Question: I want to make a chat like representation where I have three layouts:
MainActivity: which I have a recyclerview
layout_sent: this is the layout for sent messages
layout_received: this is the layout for receiving messages
I am using the mySQL database:
the query for fetching data is :
'''
Select cr.user_id, cr.reply, d.griev_desc, c.user_one, c.user_two from grievance_details d , conversation_reply cr, conversation c where d.complain_id = 11 and cr.complain_id = d.complain_id and c.complain_id = 11
'''
this is giving me the output :

My android adapter code is :
'''
public class DifferentRowAdapter extends RecyclerView.Adapter<RecyclerView.ViewHolder>{
String user_one;
String user_two;
ArrayList<String> user_id_array;
ArrayList<String> griev_desc_array;
ArrayList<String> reply_array_emp;
ArrayList<String> reply_array_hr;
Context c;
public DifferentRowAdapter(Context c, String user_one, String user_two,
ArrayList<String> user_id_array, ArrayList<String> griev_desc_array,
ArrayList<String> reply_array_emp, ArrayList<String> reply_array_hr) {
this.c =c ;
this.user_id_array = user_id_array;
this.user_one = user_one;
this.user_two = user_two;
this.griev_desc_array = griev_desc_array;
this.reply_array_emp = reply_array_emp;
this.reply_array_hr = reply_array_hr;
}
@Override
public RecyclerView.ViewHolder onCreateViewHolder(ViewGroup parent, int viewType) {
View view;
System.out.println("top of for onCreateView");
//for(String s : user_id_array)
for(int i =0;i<user_id_array.size();i++)
{
System.out.println("in side for");
if(user_id_array.get(i).equals(user_one)){
//if(!s.equals(user_one)){
//System.out.println("in side if onCreateViewHolder"+s);
System.out.println("in side if onCreateViewHolder"+user_id_array.get(i));
view = LayoutInflater.from(parent.getContext()).inflate(R.layout.model_emp_conv, parent, false);
return new EmployeeViewHolder(view);
}else if(user_id_array.get(i).equals(user_two)){
//System.out.println("in side else if onCreateViewHolder"+s);
System.out.println("in side if onCreateViewHolder"+user_id_array.get(i));
view = LayoutInflater.from(parent.getContext()).inflate(R.layout.model_hr_conv, parent, false);
return new HrViewHolder(view);
}
else
{
//System.out.println("in side else onCreateViewHolder"+s);
System.out.println("in side if onCreateViewHolder"+user_id_array.get(i));
}
}
return null;
}
@Override
public void onBindViewHolder(RecyclerView.ViewHolder holder, int position) {
System.out.println("top of for");
//for(String s : user_id_array)
for(int i =0;i<user_id_array.size();i++)
{
System.out.println("in side for");
if(user_id_array.get(i).equals(user_one)){
System.out.println("in side if onBindViewHolder"+ user_id_array.get(i));
//System.out.println("in side if onBindViewHolder"+s);
//holder.employee_conversation.setText(reply_array_emp.get(position));
((EmployeeViewHolder)holder).employee_conversation.setText(reply_array_emp.get(position));
}else if(user_id_array.get(i).equals(user_two)){
//System.out.println("in side else if onBindViewHolder"+s);
System.out.println("in side if onBindViewHolder"+user_id_array.get(i));
((HrViewHolder) holder).hr_conversation.setText(reply_array_hr.get(position));
}
else
{
//System.out.println("in side else onBindViewHolder"+s);
}
}
}
@Override
public int getItemCount() {
return user_id_array.size();
}
'''
}
but still, I am unable to inflate the two layouts as I am getting an error in :
'''
((HrViewHolder) holder).hr_conversation.setText(reply_array_hr.get(position));
'''
saying TypeCast not possible.
The other two Holder classes are:
'''
public class HrViewHolder extends RecyclerView.ViewHolder {
TextView hr_conversation;
public HrViewHolder(View itemView) {
super(itemView);
hr_conversation =(TextView) itemView.findViewById(R.id.hr_conversation);
System.out.println("in hrViewHolder");
}
'''
}
and
'''
public class EmployeeViewHolder extends RecyclerView.ViewHolder {
TextView employee_conversation;
public EmployeeViewHolder(View itemView) {
super(itemView);
employee_conversation=(TextView) itemView.findViewById(R.id.employee_conversation);
System.out.println("in employeeViewHolder");
}
'''
}
I modified the code to :
'''
public class DifferentRowAdapter extends RecyclerView.Adapter<RecyclerView.ViewHolder>{
String user_one;
String user_two;
ArrayList<String> user_id_array;
ArrayList<String> griev_desc_array;
ArrayList<String> reply_array_emp;
ArrayList<String> reply_array_hr;
Context c;
public DifferentRowAdapter(Context c, String user_one, String user_two,
ArrayList<String> user_id_array, ArrayList<String> griev_desc_array,
ArrayList<String> reply_array_emp, ArrayList<String> reply_array_hr) {
this.c =c ;
this.user_id_array = user_id_array;
this.user_one = user_one;
this.user_two = user_two;
this.griev_desc_array = griev_desc_array;
this.reply_array_emp = reply_array_emp;
this.reply_array_hr = reply_array_hr;
}
@Override
public int getItemViewType(int position) {
for(String s: user_id_array)
{
if(s.equals(user_one))
{
return Integer.parseInt(user_one);
}
else if(s.equals(user_two))
return Integer.parseInt(user_two);
else
return 3;
}
return 0;
}
@Override
public RecyclerView.ViewHolder onCreateViewHolder(ViewGroup parent, int viewType) {
View view;
System.out.println("top of for onCreateView");
switch (viewType)
{
case 1 :
System.out.println("in side case 1 onCreateViewHolder viewType "+ viewType);
view = LayoutInflater.from(parent.getContext()).inflate(R.layout.model_emp_conv, parent, false);
return new EmployeeViewHolder(view);
case 2:
System.out.println("in side case 2 onCreateViewHolder viewType "+ viewType);
view = LayoutInflater.from(parent.getContext()).inflate(R.layout.model_hr_conv, parent, false);
return new HrViewHolder(view);
}
return null;
}
@Override
public void onBindViewHolder(RecyclerView.ViewHolder holder, int position) {
System.out.println("top of for");
//for(String s : user_id_array)
for(int i =0;i<user_id_array.size();i++)
{
System.out.println("in side for");
if(user_id_array.get(i).equals(user_one)){
System.out.println("in side if onBindViewHolder"+ user_id_array.get(i));
//System.out.println("in side if onBindViewHolder"+s);
//holder.employee_conversation.setText(reply_array_emp.get(position));
//((EmployeeViewHolder)holder).employee_conversation.setText(reply_array_emp.get(position));
}else if(user_id_array.get(i).equals(user_two)){
//System.out.println("in side else if onBindViewHolder"+s);
System.out.println("in side if onBindViewHolder"+user_id_array.get(i));
//((HrViewHolder) holder).hr_conversation.setText(reply_array_hr.get(position));
}
else
{
//System.out.println("in side else onBindViewHolder"+s);
}
}
}
@Override
public int getItemCount() {
return user_id_array.size();
}
'''
}
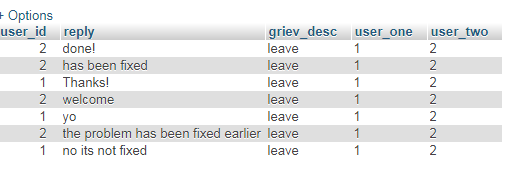
Answer: First of all there is no need for the for loop in the array since the position of the view is passed, so you can safely modify it to the following
'''
@Override
public int getItemViewType(int position) {
if(user_id_array.get(position).equals(user_one))
return 1;
else if(user_id_array.get(position).equals(user_two))
return 2;
else
return 3;
}
'''
The same applies for the 'onBindViewHolder', where you have the 'ViewHolder' instance passed as a parameter, so you need to check its type at runtime to know what layout to bind to (using the 'instanceof' operator).
'''
@Override
public void onBindViewHolder(RecyclerView.ViewHolder holder, int position) {
if (holder instanceof EmployeeViewHolder) {
System.out.println("in side for");
System.out.println("in side if onBindViewHolder"+ user_id_array.get(position));
//System.out.println("in side if onBindViewHolder"+s);
//holder.employee_conversation.setText(reply_array_emp.get(position));
((EmployeeViewHolder)holder).employee_conversation.setText(reply_array_emp.get(position));
} else if(holder instanceof HrViewHolder){
//System.out.println("in side else if onBindViewHolder"+s);
System.out.println("in side if onBindViewHolder"+user_id_array.get(position));
((HrViewHolder) holder).hr_conversation.setText(reply_array_hr.get(position));
} else {
//System.out.println("in side else onBindViewHolder"+s);
}
}
'''
Hope this helps!